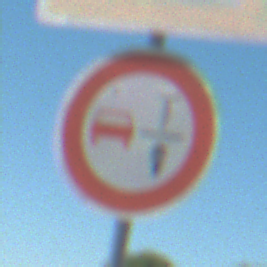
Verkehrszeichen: VerbotUeberholenEinspurigeFahrzeuge
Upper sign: SchneeOderEisglaette
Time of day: Midday
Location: Outdoor (Special)
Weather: PartlyCloudy
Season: NotSpecified
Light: Natural